Question: Recently I updated my Xcode version to 6.1 and ios to 8.1 . Now while launching my app on my iphone 5 its not showing me my launch image instead its showing a blank white screen only.
Selected app and launch image section is shown in image. Please tell me where am I going wrong?

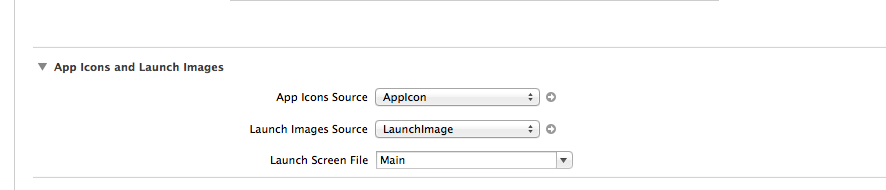
Answer: Launch images are now managed in a xib file rather than an xcassests file. This is because there are more devices all with different screen sizes and Xcode has to be able to manage them.
Set up a xib file called LaunchScreen.xib with just one view in it's hierarchy and with no owner. Put your images in that view. Then in the general settings for your iOS target change Lauch Screen File to LaunchScreen.xib